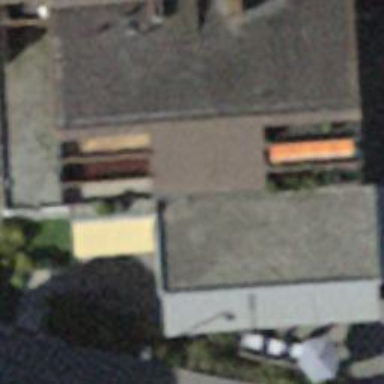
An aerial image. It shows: Cafe.